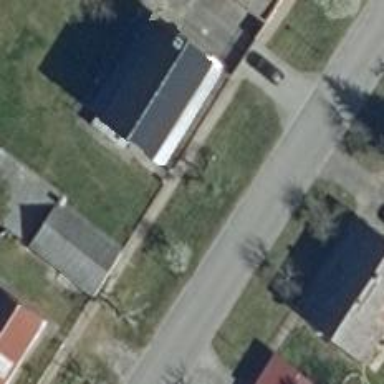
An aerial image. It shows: Simple and straightforward house.